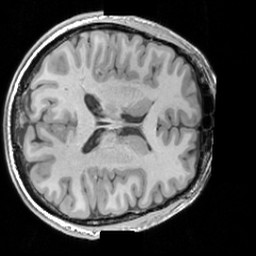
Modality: T1w
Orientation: axial
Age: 31
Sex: male
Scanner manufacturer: siemens
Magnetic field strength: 3 T
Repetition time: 1.63 s
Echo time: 0.00311 s